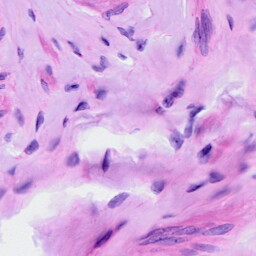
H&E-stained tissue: Ovarian